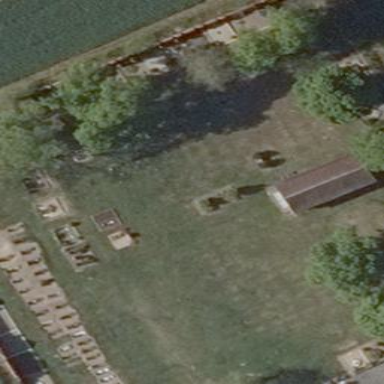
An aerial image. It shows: Cemetery.